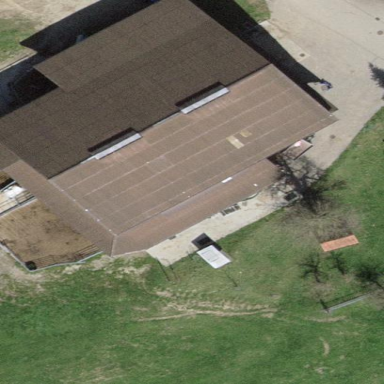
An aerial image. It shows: Rural barn.